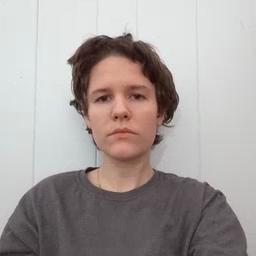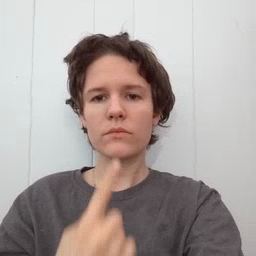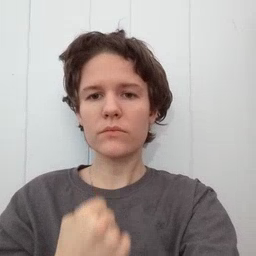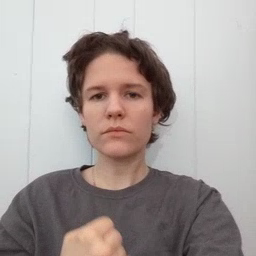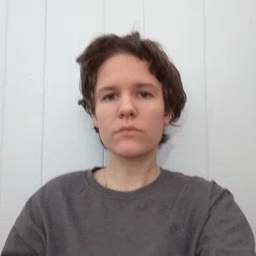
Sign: red